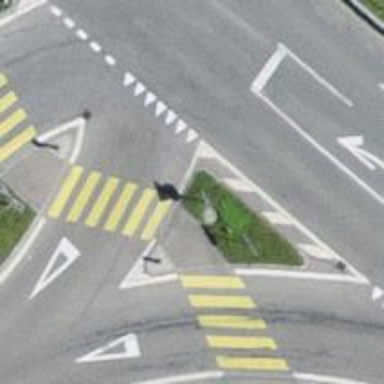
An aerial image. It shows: Uncontrolled zebra crossing on the road.